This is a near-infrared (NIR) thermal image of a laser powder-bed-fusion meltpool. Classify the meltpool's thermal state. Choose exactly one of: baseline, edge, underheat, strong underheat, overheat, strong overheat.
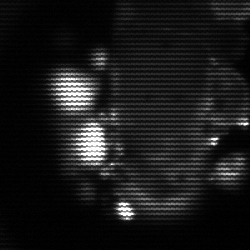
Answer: strong underheat